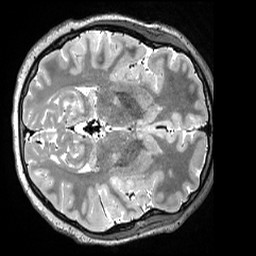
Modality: T2w
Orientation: axial
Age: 22
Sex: female
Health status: ill
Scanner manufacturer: siemens
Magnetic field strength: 3 T
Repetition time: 3.2 s
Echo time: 0.563 s